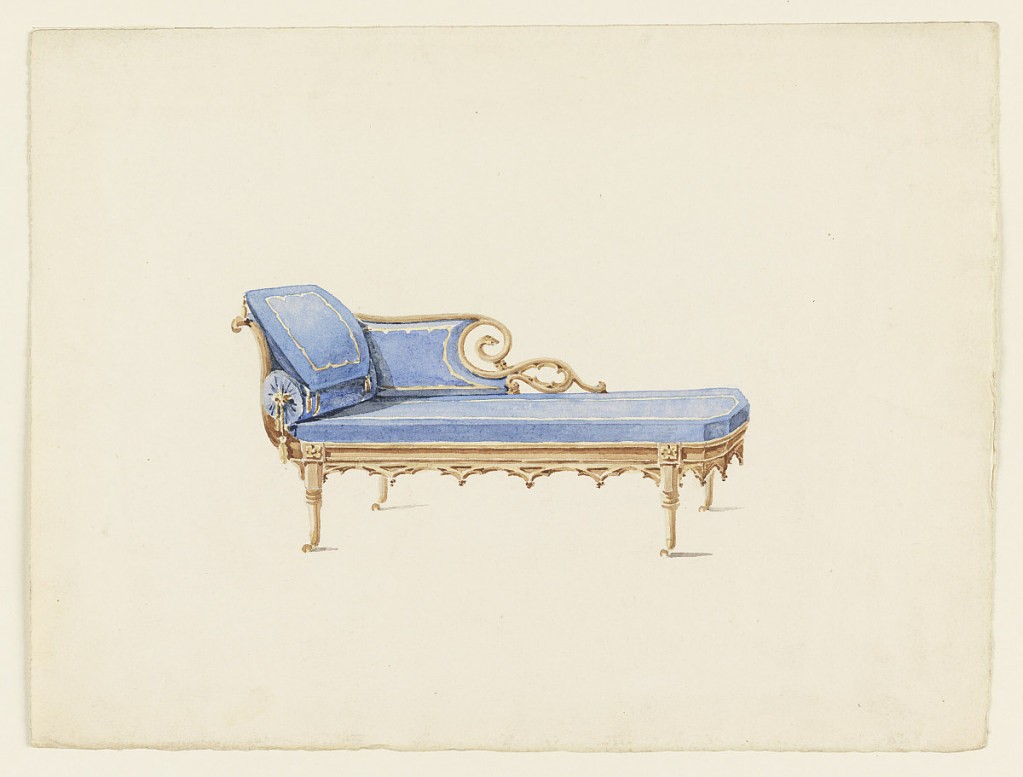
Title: Design for a Sofa in the Gothic Revival Style
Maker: Augustus Charles Pugin, French, active Great Britain, ca. 1762–1832
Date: ca. 1830
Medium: Blue, brown, yellow watercolor, graphite Support: thick white wove paper
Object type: Drawing
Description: Couch in Gothic Revival Style, tan wood,rosettes on legs, Gothic design on apron around the seat; upholstered in blue with a roll and a pillow.